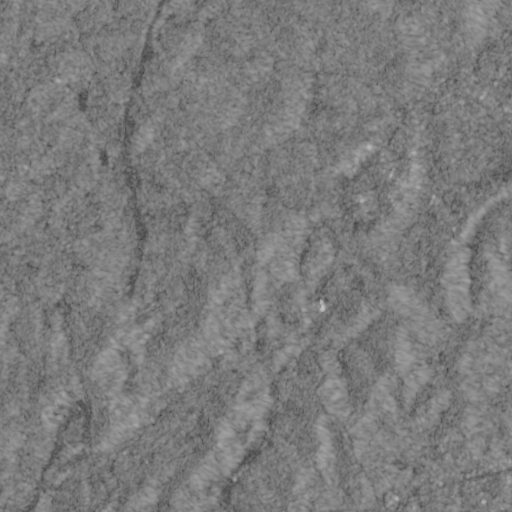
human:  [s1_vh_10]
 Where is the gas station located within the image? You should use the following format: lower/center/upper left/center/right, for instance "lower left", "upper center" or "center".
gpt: The gas station is located in the lower right of the image.
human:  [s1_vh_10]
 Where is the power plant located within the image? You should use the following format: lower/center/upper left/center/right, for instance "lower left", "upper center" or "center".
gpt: There is no power plant in the image.

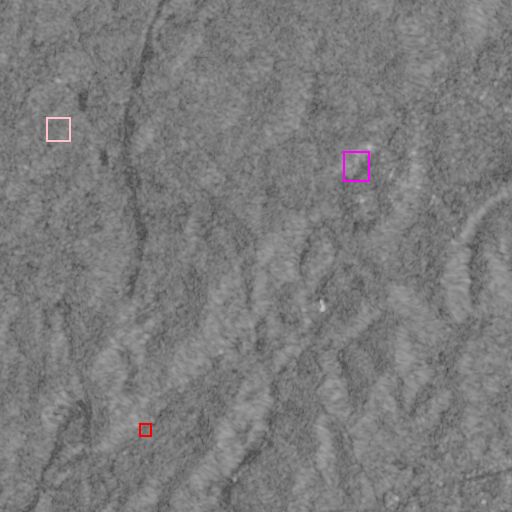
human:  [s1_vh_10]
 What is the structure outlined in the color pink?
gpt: The structure outlined in pink is a crop field.
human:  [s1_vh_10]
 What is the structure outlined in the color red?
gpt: The structure outlined in red is a park.
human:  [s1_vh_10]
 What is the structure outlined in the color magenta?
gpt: The structure outlined in magenta is a building.
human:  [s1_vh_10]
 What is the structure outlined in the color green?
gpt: There is no green outline.